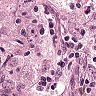
Metastatic tissue present: yes